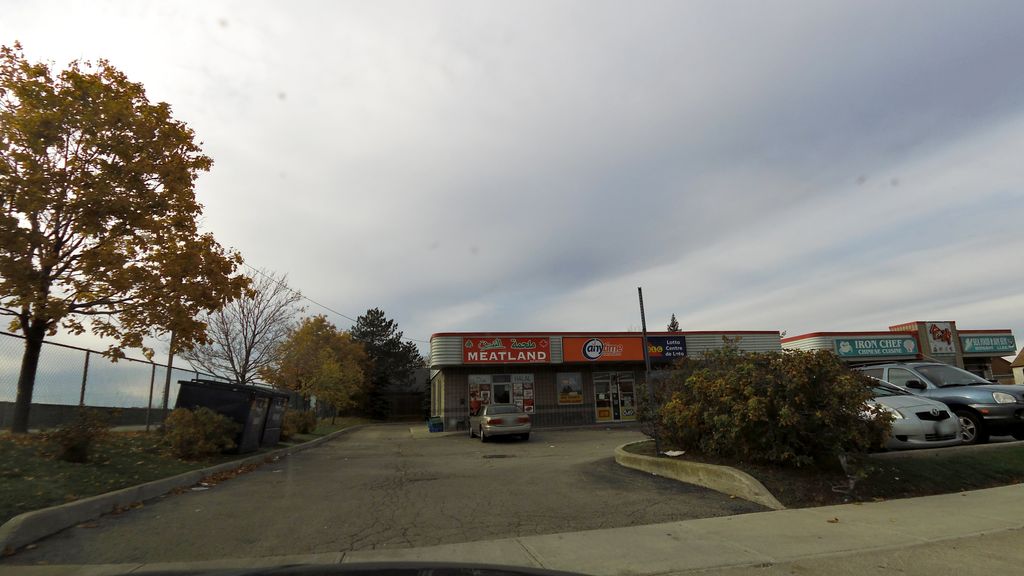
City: hamilton